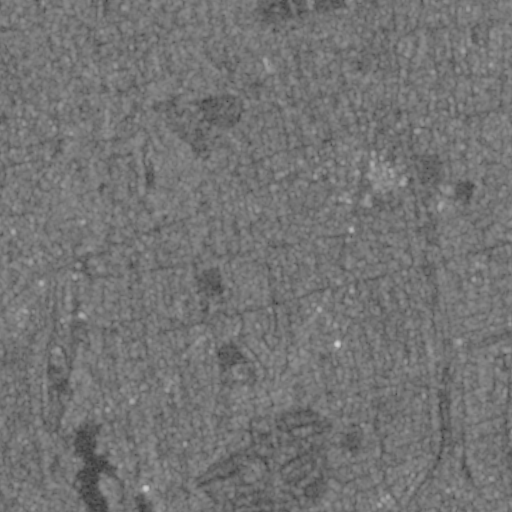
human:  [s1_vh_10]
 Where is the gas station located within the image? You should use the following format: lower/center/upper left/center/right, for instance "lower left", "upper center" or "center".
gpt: The gas station is located in the upper right of the image.
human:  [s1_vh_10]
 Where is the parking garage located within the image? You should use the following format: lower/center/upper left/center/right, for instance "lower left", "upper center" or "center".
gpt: The parking garage is located in the upper right of the image.
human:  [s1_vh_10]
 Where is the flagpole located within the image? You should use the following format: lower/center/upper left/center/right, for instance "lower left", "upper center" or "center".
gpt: The flagpole is located in the upper right of the image.
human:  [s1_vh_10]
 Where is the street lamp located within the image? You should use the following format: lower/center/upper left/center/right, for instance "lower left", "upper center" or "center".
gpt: The street lamp is located in the right of the image.
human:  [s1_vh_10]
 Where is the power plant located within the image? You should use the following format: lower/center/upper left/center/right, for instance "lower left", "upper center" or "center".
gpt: There is no power plant in the image.

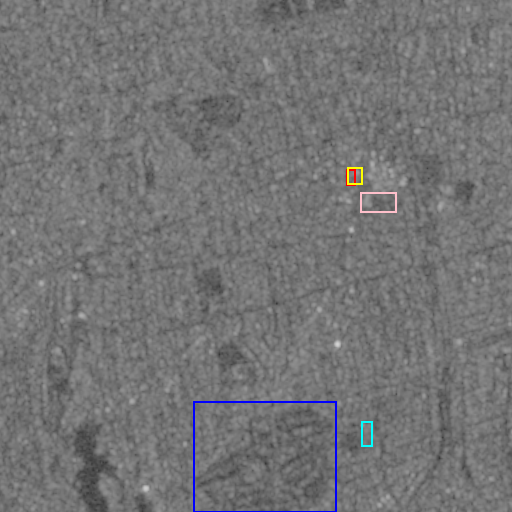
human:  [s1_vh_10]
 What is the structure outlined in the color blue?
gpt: The structure outlined in blue is a park.
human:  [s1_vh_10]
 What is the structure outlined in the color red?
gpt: The structure outlined in red is a parking garage.
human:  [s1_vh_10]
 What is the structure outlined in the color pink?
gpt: The structure outlined in pink is a parking lot.
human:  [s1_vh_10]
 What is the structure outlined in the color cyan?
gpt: The structure outlined in cyan is a building.
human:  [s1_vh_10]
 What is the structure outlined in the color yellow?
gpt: The structure outlined in yellow is a building.
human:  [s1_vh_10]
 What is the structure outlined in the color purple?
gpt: There is no purple outline.